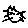
Label: cat